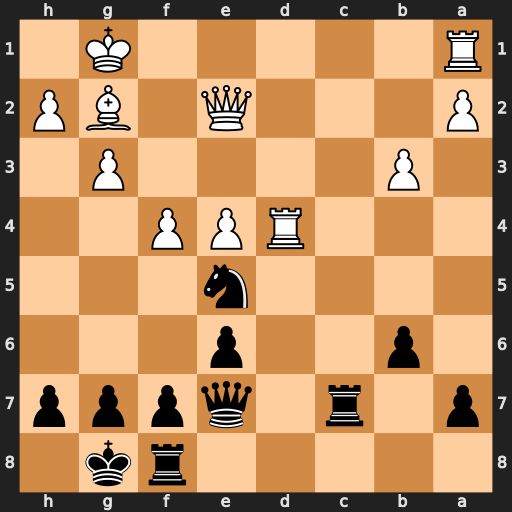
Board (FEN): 5rk1/p1r1qppp/1p2p3/4n3/3RPP2/1P4P1/P3Q1BP/R5K1
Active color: b
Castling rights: -
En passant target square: -
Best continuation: Qc5 Rd1 Nc6 Qc4 Nxd4